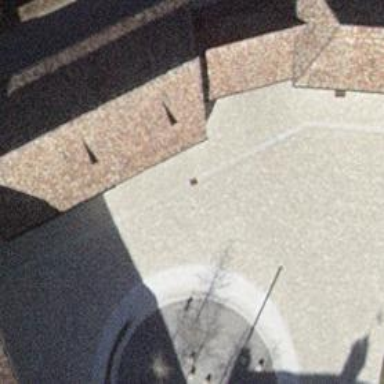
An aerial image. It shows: Cobblestone driveway.